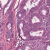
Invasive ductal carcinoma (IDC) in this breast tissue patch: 1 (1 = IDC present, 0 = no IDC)